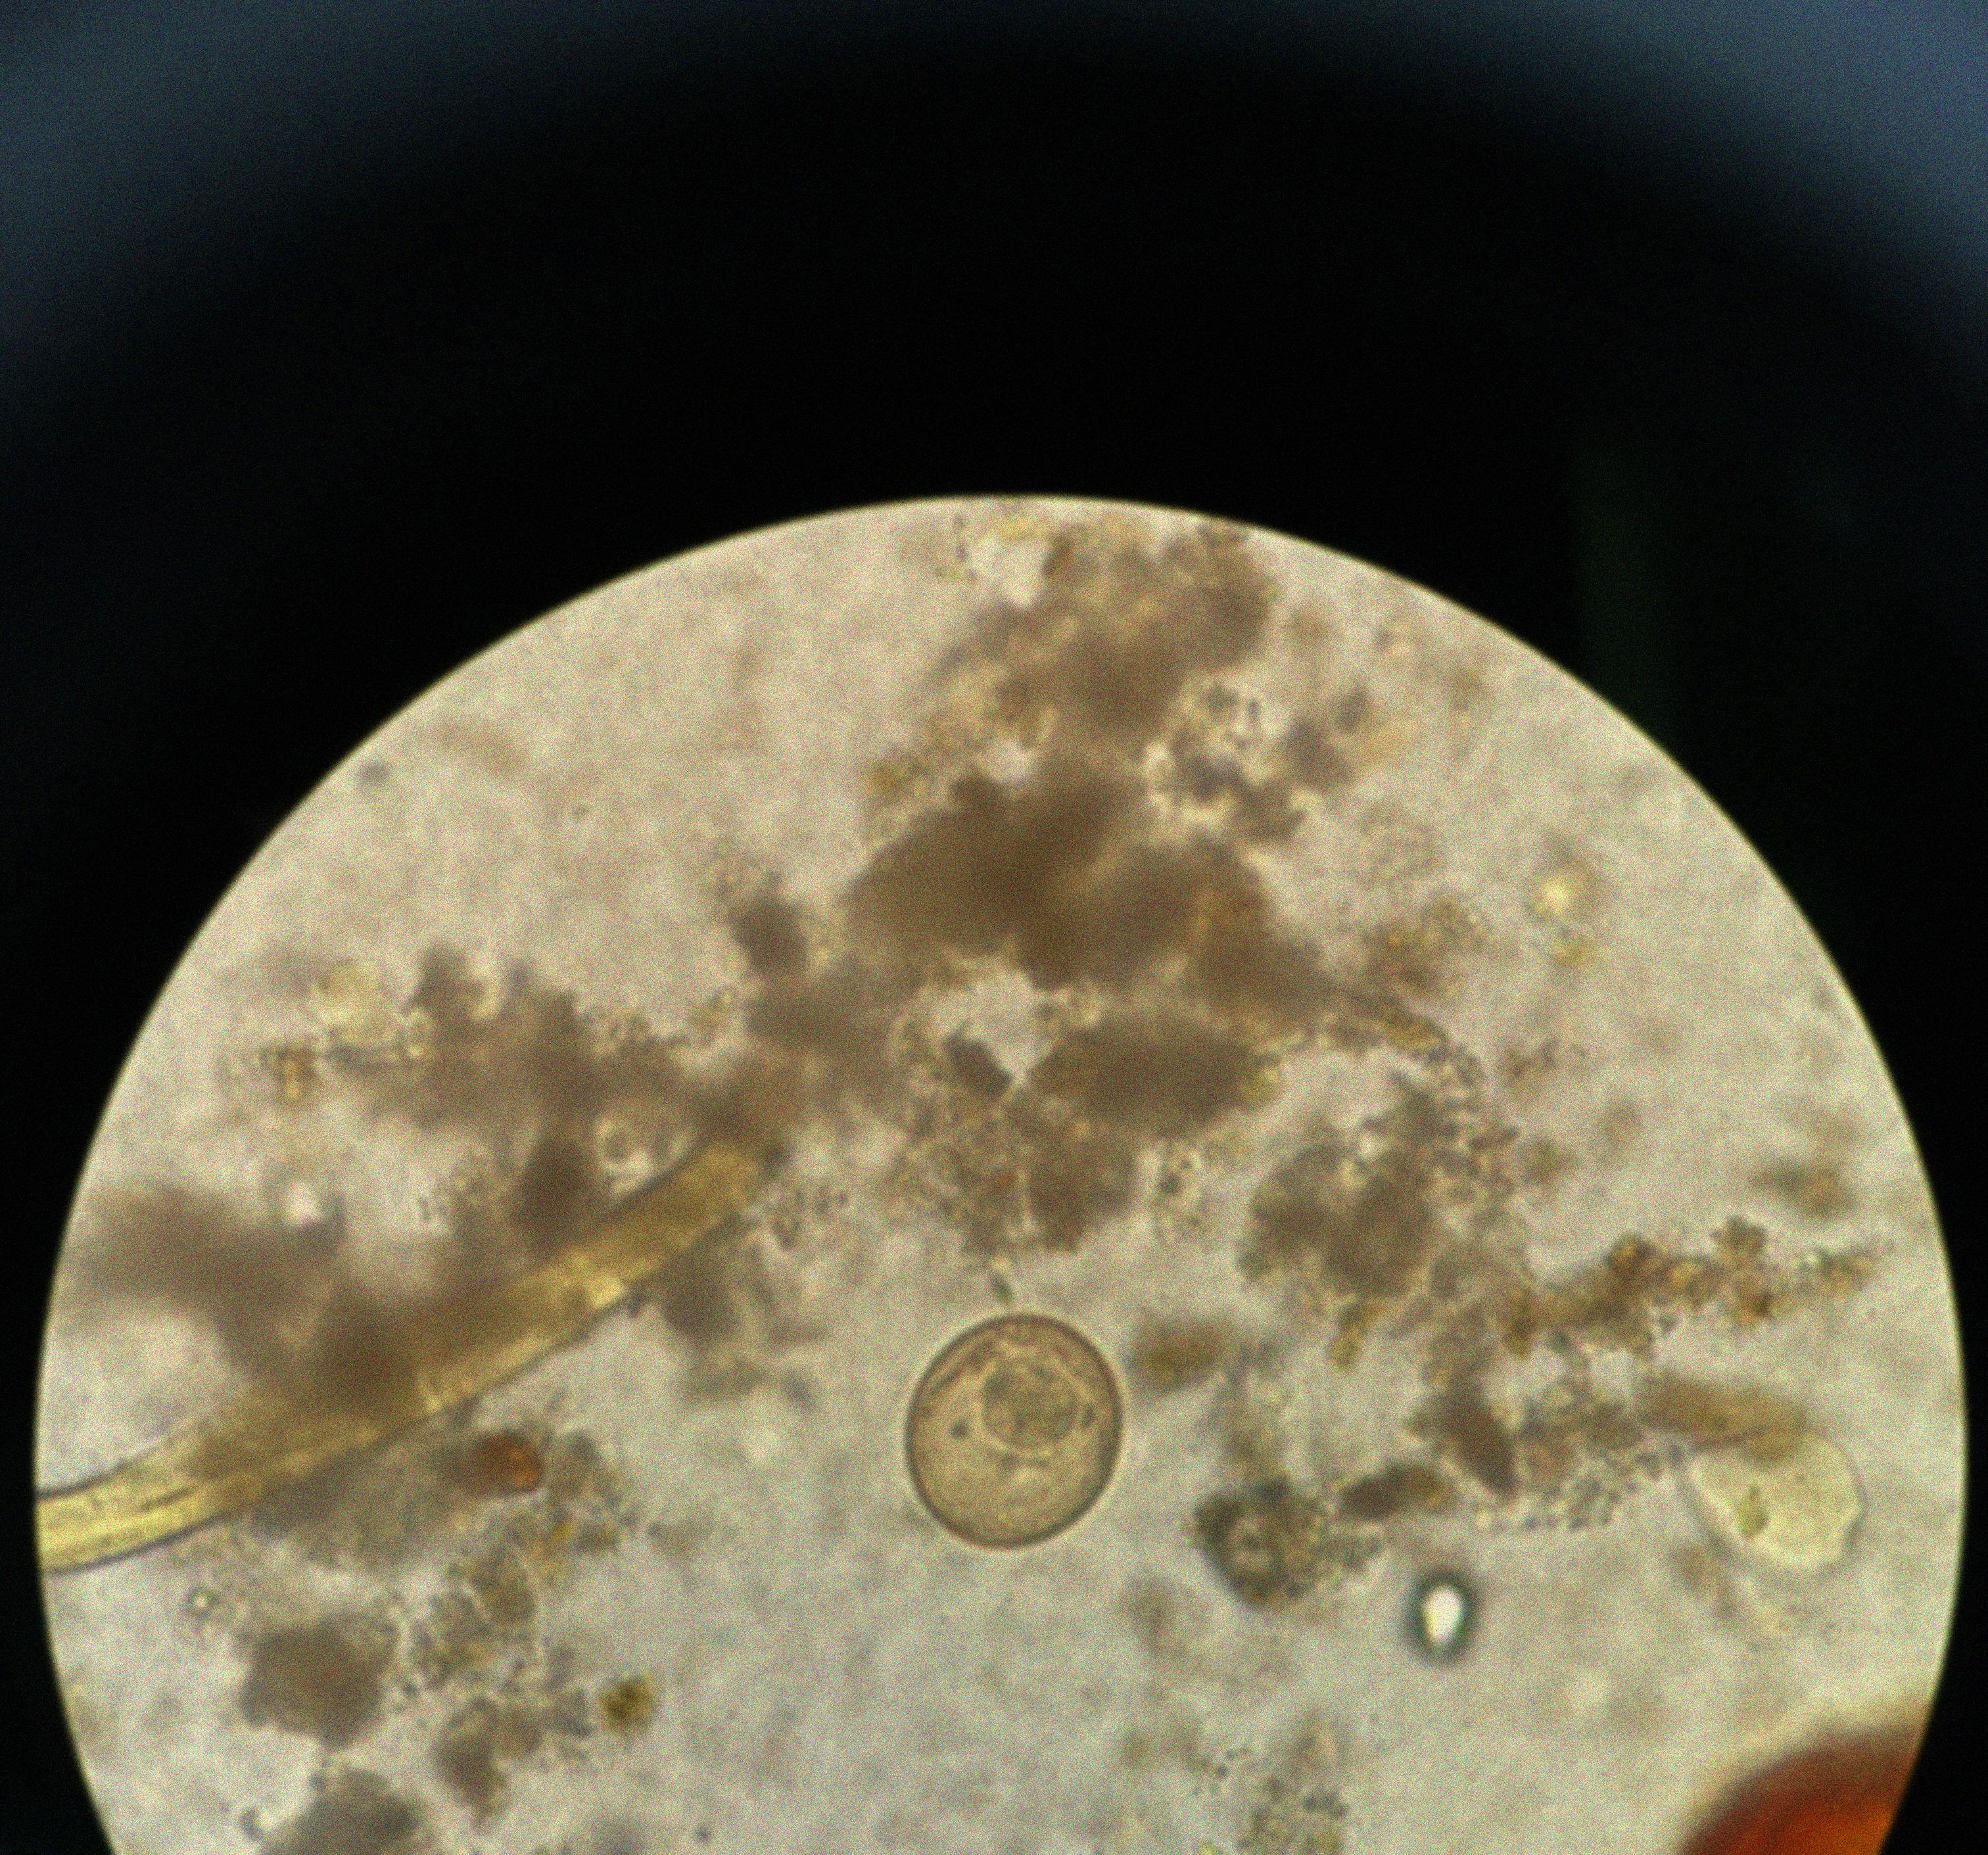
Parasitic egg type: Hymenolepis diminuta